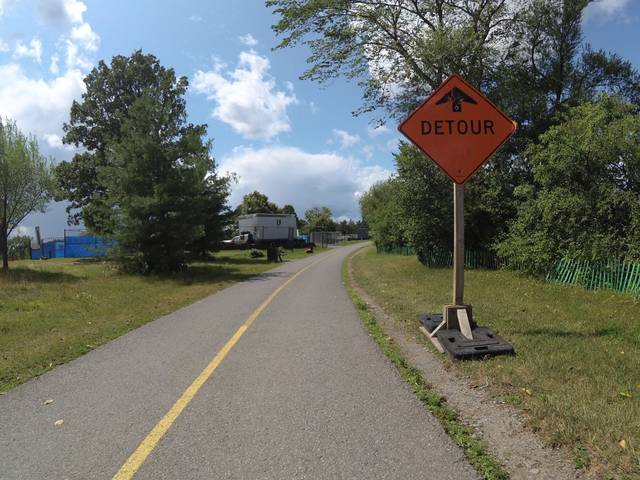
Region: Canada
Coordinates: 45.411, -75.744